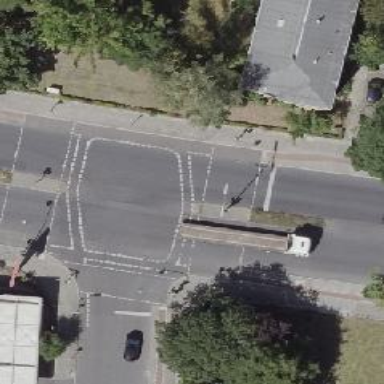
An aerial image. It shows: Sidewalk along the footway.